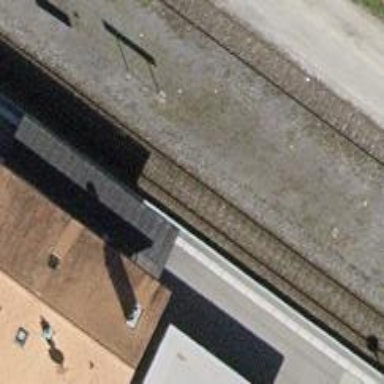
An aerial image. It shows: Railway stop with public transport stop position.